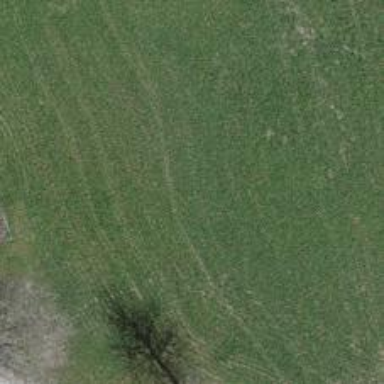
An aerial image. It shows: Farm.